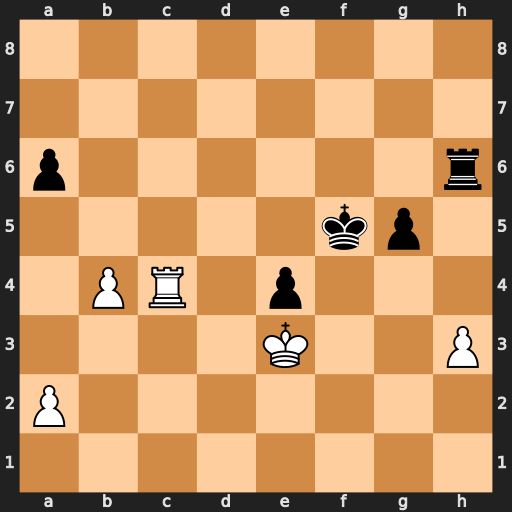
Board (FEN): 8/8/p6r/5kp1/1PR1p3/4K2P/P7/8
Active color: w
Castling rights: -
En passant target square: -
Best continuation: Rc5+ Kf6 Rc6+ Kg7 Rxh6